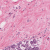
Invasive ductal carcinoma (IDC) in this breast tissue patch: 0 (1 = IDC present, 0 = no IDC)